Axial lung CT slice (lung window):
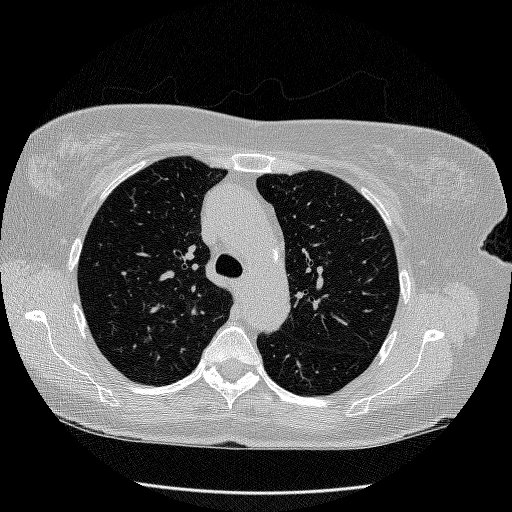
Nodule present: no